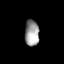
Tissue: lung
Cell type: Fibroblasts
Senescence score: 0.5857
Nuclear area (px): 361
Mean DAPI intensity: 156.64